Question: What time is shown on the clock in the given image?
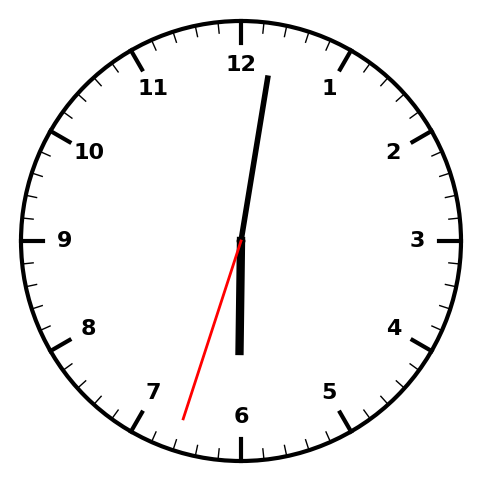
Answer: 06:01:33